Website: walmart
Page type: address-validator
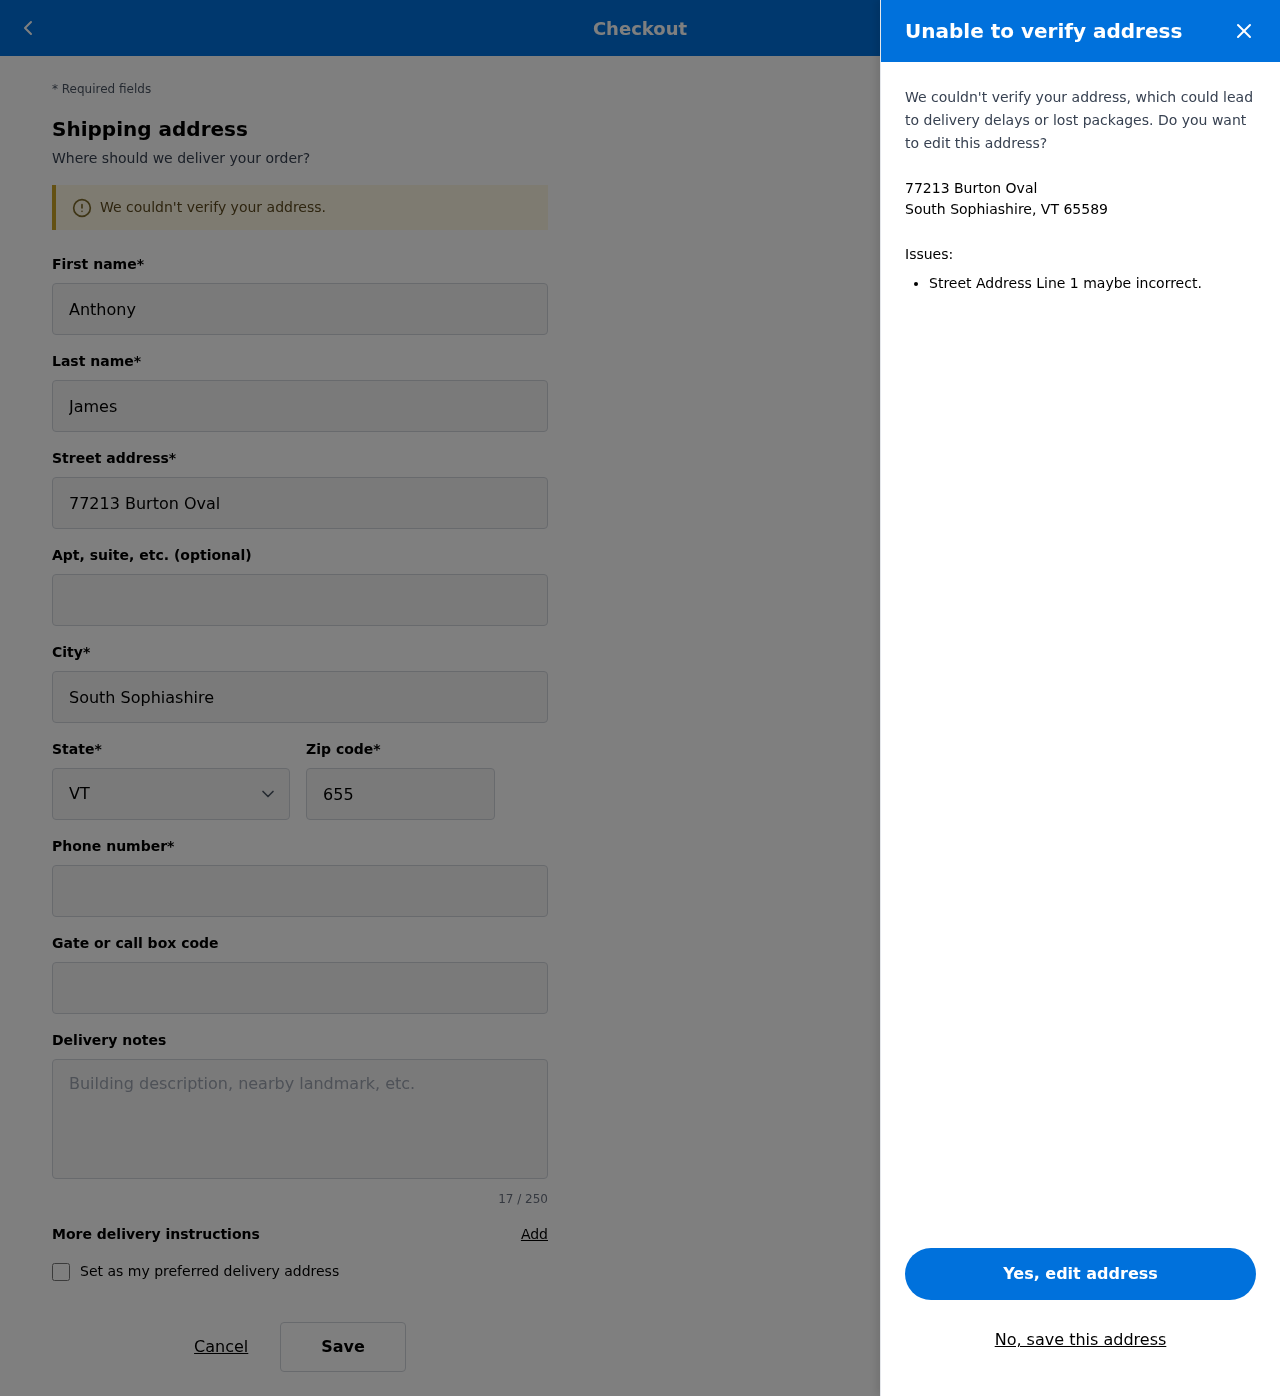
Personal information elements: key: PII_CITY_STATE_ZIP
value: South Sophiashire, VT 65589
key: PII_DELIVERY_INSTRUCTIONS
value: Call upon arrival
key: PII_STATE_ABBR
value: VT
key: PII_STREET
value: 77213 Burton Oval
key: PII_FIRSTNAME
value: Anthony
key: PII_LASTNAME
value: James
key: PII_CITY
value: South Sophiashire
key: PII_POSTCODE
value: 65589
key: PII_PHONE
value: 5575631080
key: PII_SECURITY_CODE
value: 14036